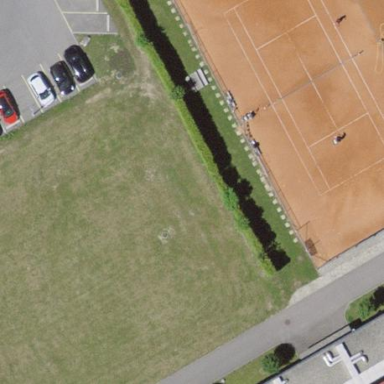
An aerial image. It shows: Tennis court on pitch designated for leisure land.